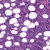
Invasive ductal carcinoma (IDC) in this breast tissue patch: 1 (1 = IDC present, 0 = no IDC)